Question: I am using BoxLayout to layout 3 components in a row horizontally - two JLists (J1 and J2) and a JPanel in between (X).
'''
---------------
| |
| |
| J1 X J2 |
| |
| |
---------------
'''
The problem I am having is that BoxLayout is making each column equal size, but what I want is for X to be its smallest size and J1 and J2 to take up all the available horizontal space. How can I do this? Basically, the look I am going for is something like this.

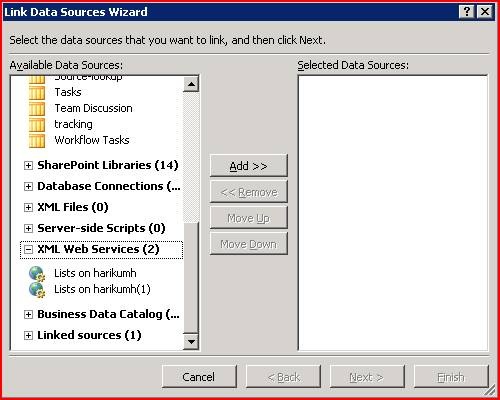
Answer: I would use a <URL>.
The center buttons would be contained in a JPanel.
The JList, button JPanel, and JList would be contained in 1 row with 3 elements across the row.